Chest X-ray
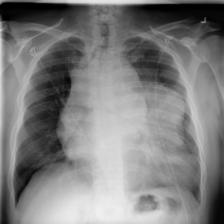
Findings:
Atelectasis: negative
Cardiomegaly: negative
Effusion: negative
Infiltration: negative
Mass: positive
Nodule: negative
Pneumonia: negative
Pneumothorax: negative
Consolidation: negative
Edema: negative
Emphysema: negative
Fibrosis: negative
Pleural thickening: negative
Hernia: negative